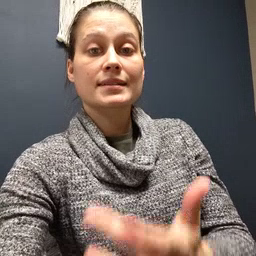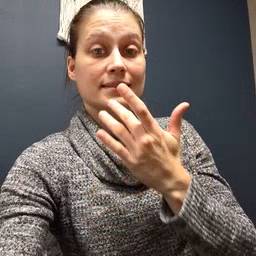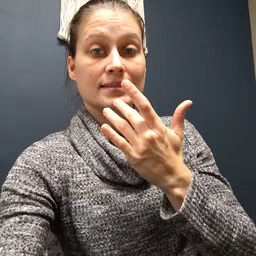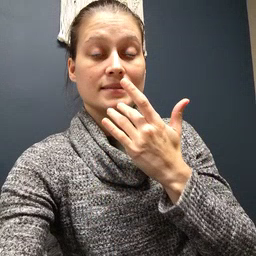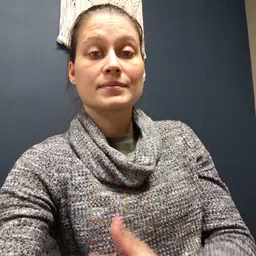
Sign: taste